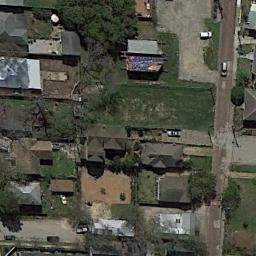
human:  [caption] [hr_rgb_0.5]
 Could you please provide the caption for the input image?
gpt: There are big trees in the middle of the medium-sized residential area .

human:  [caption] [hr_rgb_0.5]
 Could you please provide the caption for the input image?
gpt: The medium residential area has some dense houses on the grass .

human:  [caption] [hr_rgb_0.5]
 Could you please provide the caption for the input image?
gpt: The medium residential is on the grass next to the road .

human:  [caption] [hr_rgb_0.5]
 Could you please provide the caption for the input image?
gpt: Many buildings of different shapes are in medium residential area .

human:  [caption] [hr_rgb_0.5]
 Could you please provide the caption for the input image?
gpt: There are some buildings and green lawns on the medium residential area .